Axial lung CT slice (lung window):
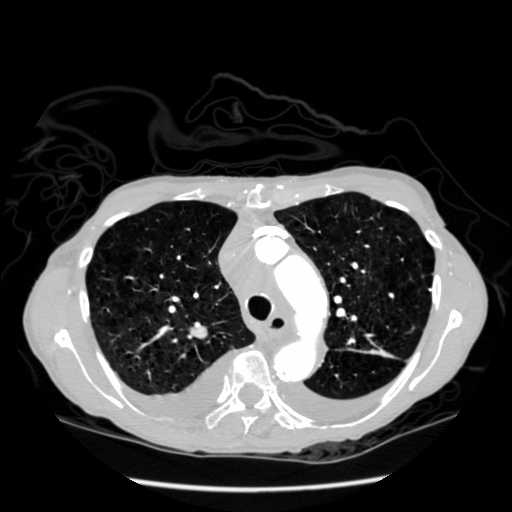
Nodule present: yes
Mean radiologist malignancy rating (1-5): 3